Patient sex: F
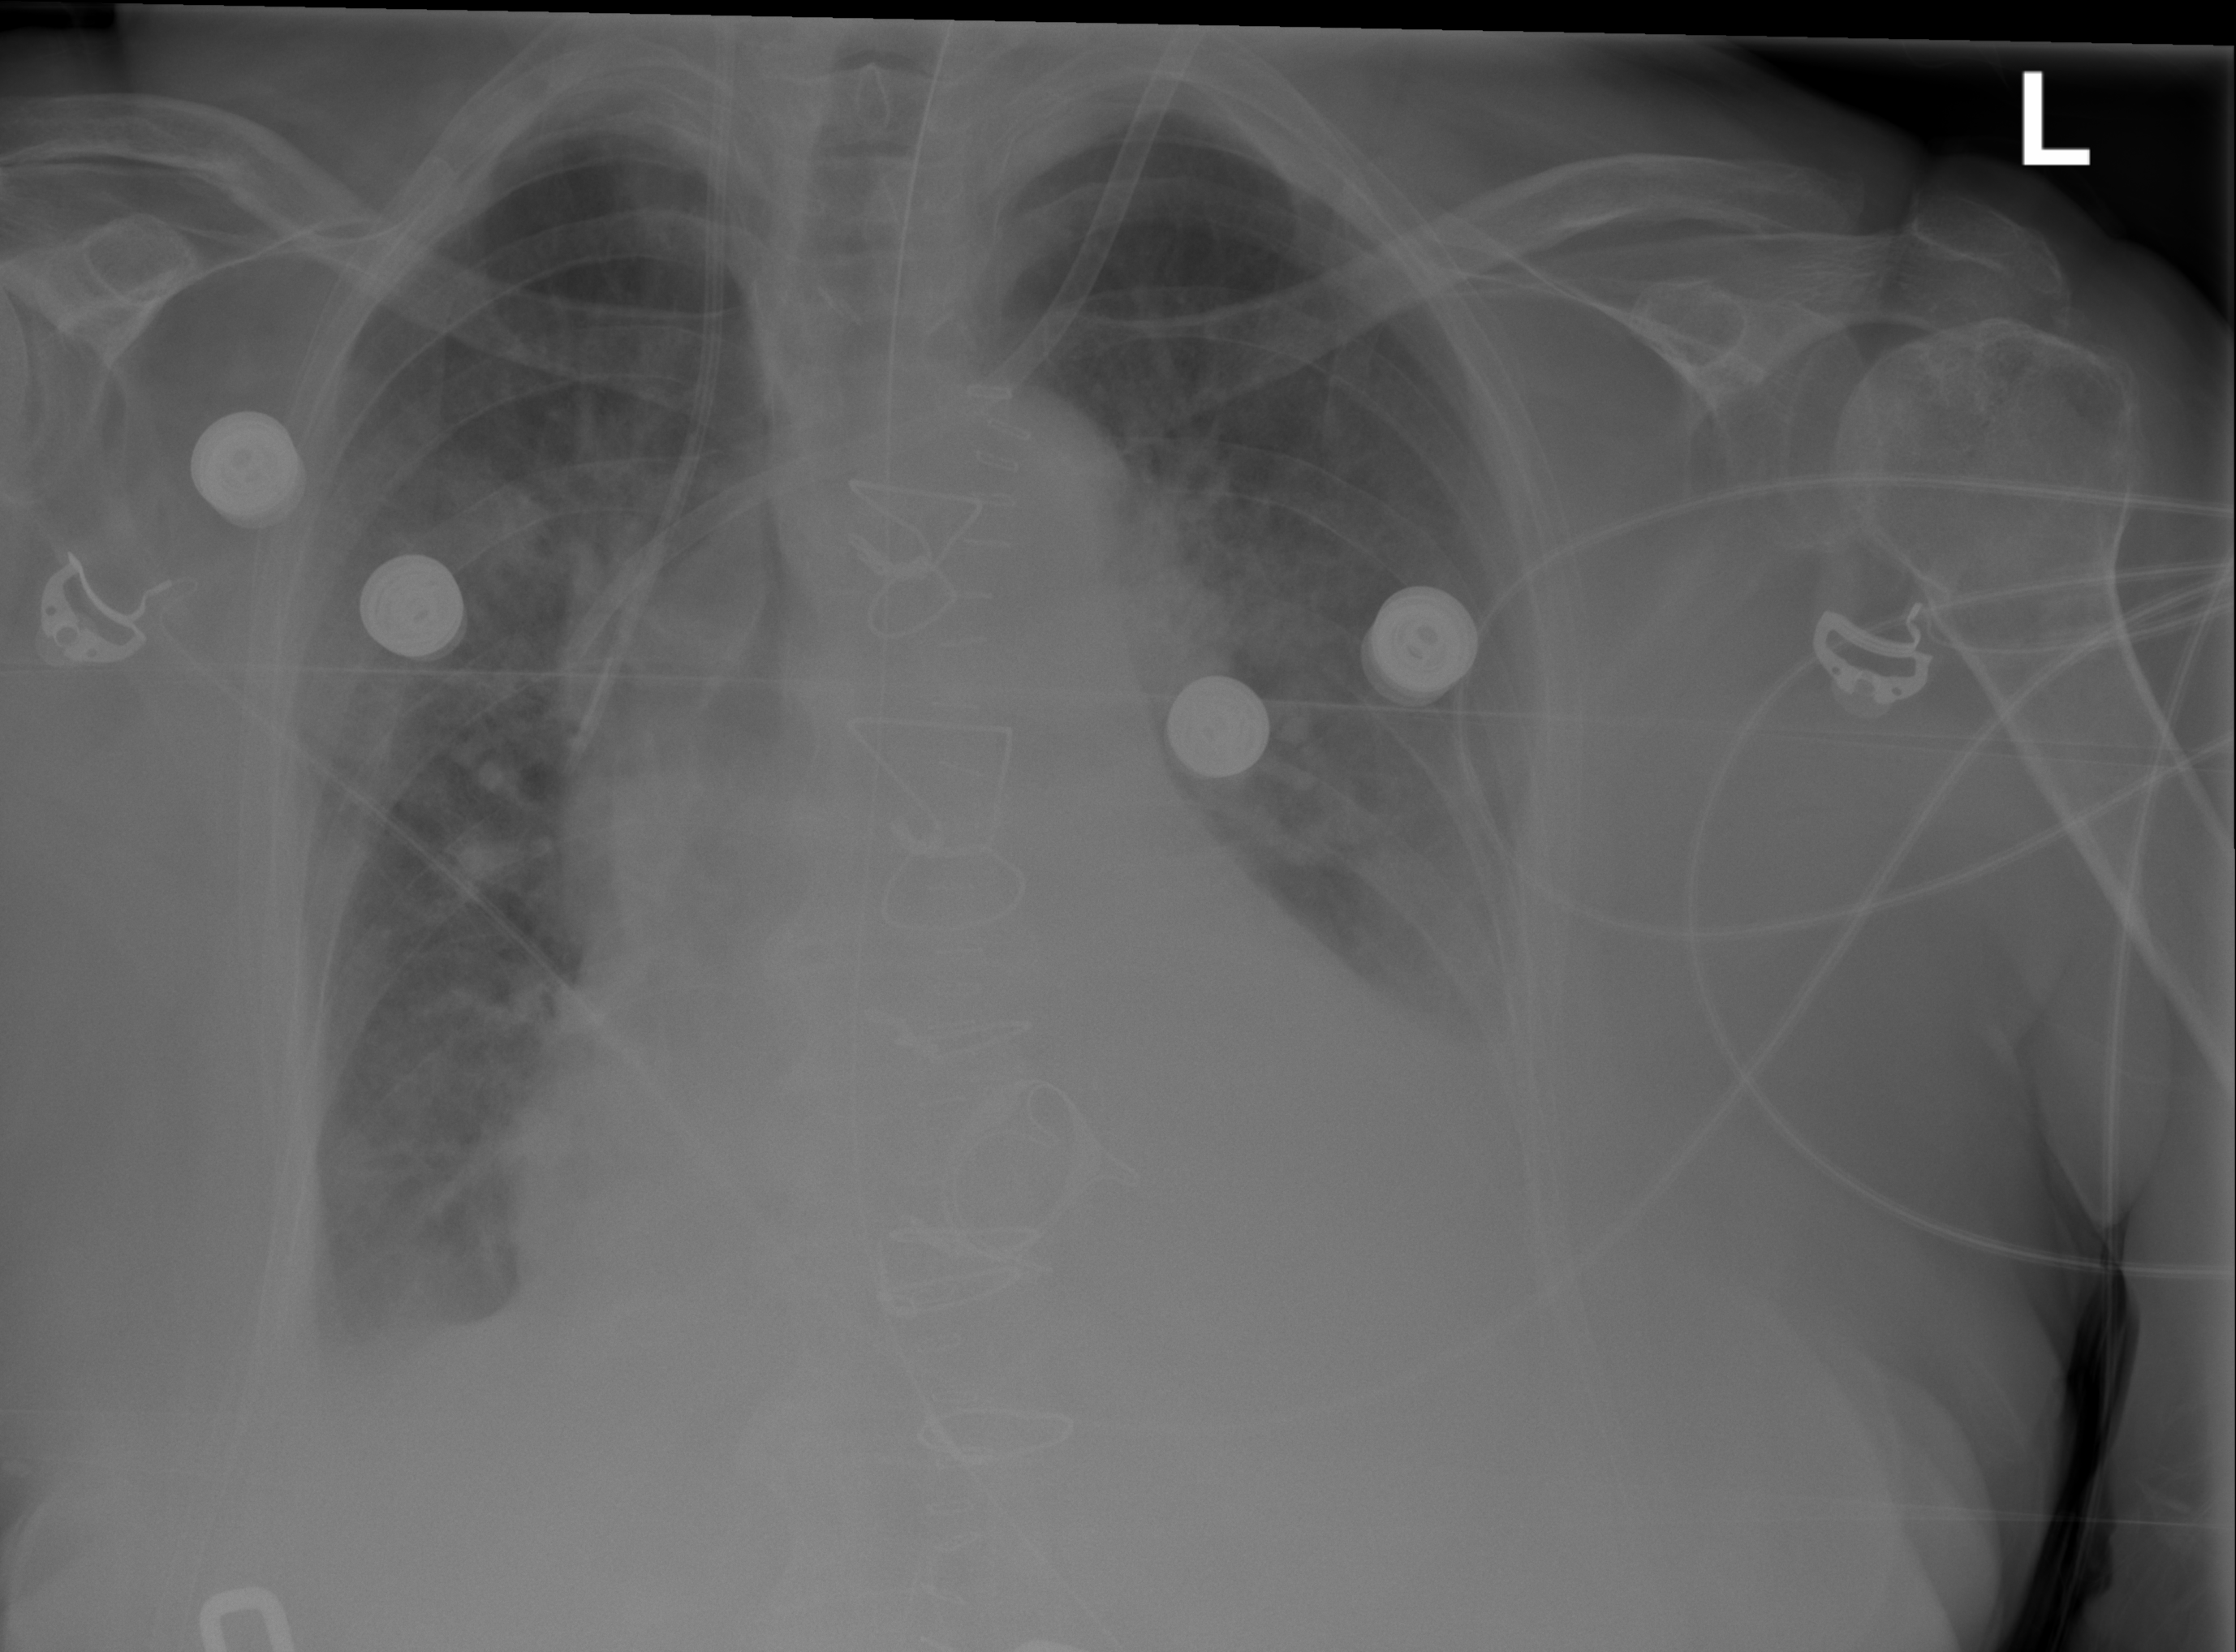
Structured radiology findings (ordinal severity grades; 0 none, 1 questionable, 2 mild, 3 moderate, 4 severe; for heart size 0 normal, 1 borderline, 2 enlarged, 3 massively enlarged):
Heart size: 3
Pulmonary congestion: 2
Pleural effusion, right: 2
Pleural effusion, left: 2
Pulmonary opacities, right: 1
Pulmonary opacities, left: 1
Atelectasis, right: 2
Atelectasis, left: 2